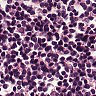
Metastatic tissue present: no